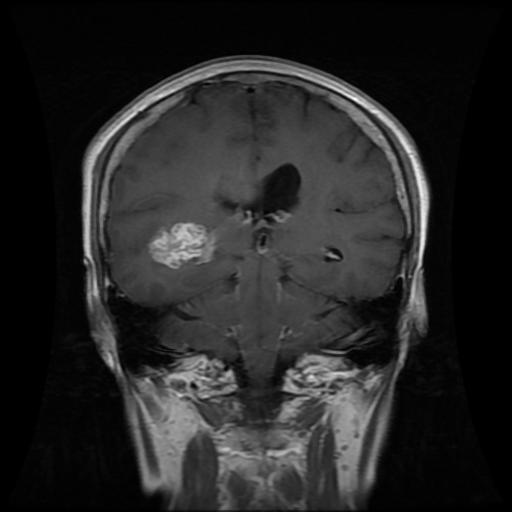
Label: glioma